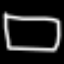
Label: square